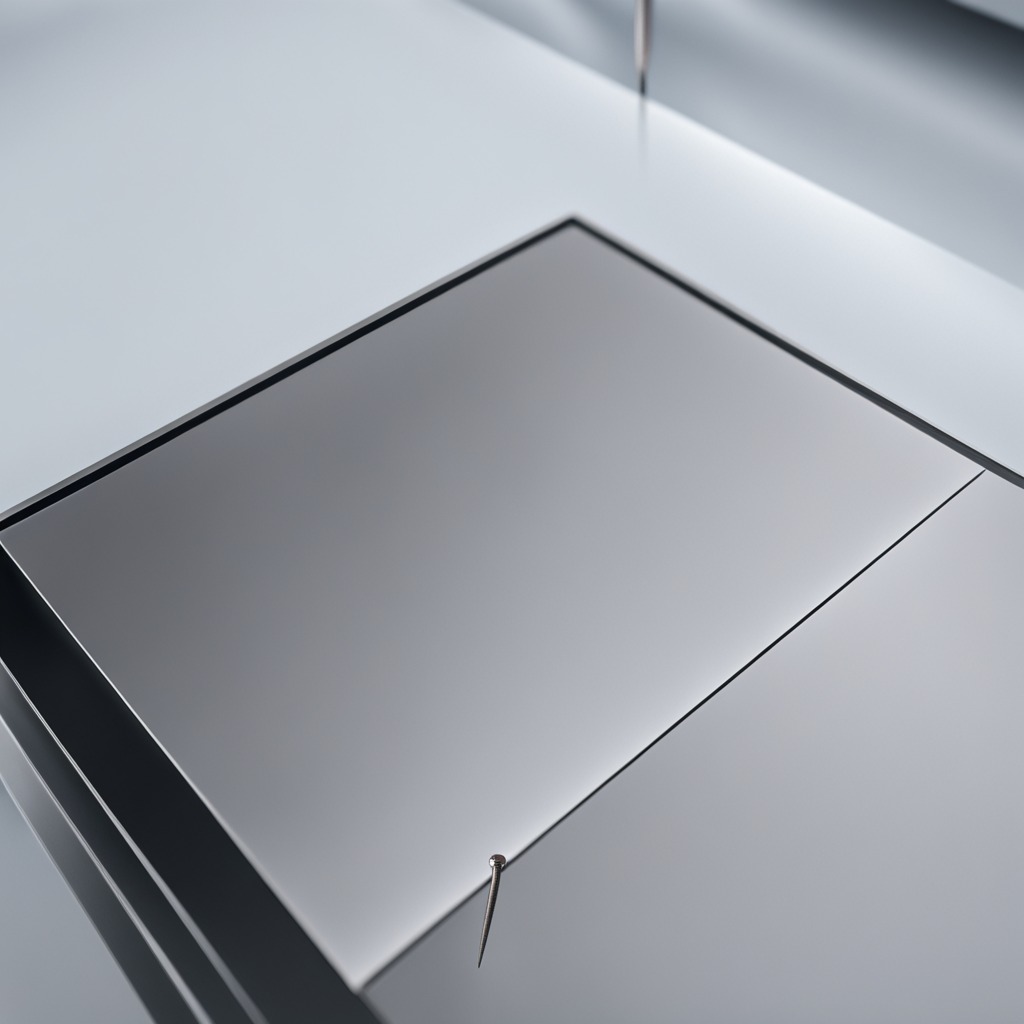
An iron nail is lying on the stainless steel table in a high-end prototyping lab.